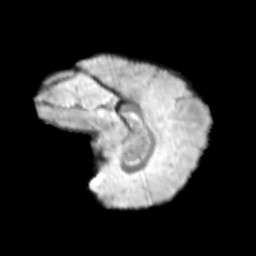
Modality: T2w
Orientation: sagittal
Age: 10
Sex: female
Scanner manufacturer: siemens
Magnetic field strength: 3 T
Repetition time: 3.8 s
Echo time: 0.07 s